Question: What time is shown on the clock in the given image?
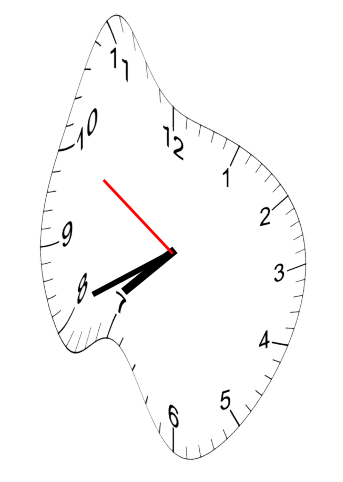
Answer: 07:40:50